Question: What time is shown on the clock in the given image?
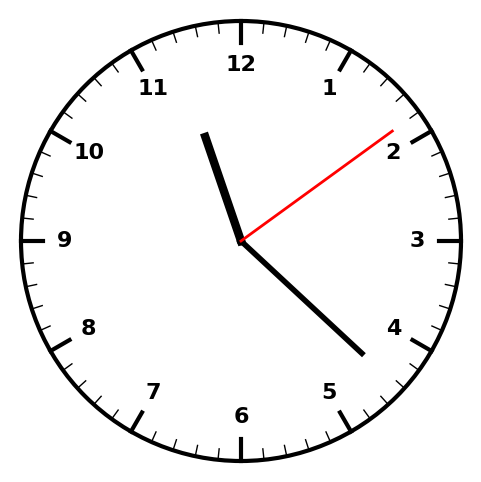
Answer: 11:22:09